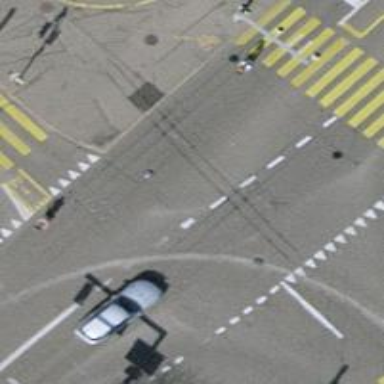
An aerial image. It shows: Traffic signals are in enforcement.